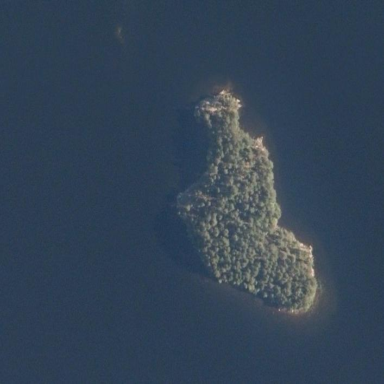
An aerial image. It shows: Islet.